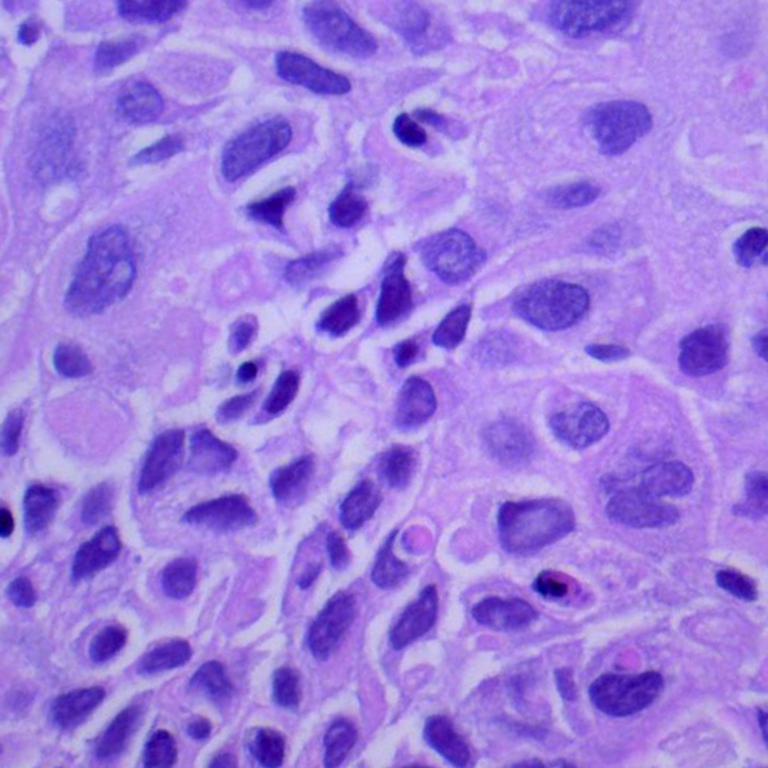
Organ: lung
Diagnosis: squamous carcinomas